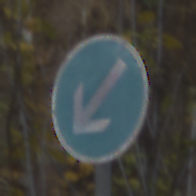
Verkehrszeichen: VorgeschriebeneVorbeifahrtLinks
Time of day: MorningAfternoon
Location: Outdoor (Urban)
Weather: PartlyCloudy
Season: NotSpecified
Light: Natural